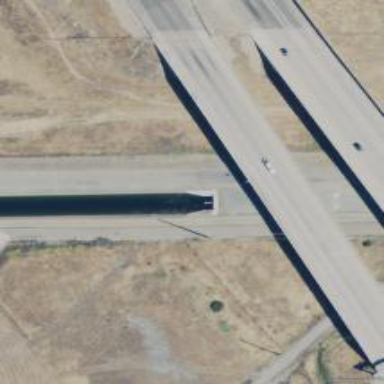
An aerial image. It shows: Covered tunnel over canal.